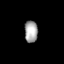
Tissue: prostate
Cell type: T cells
Senescence score: 0.2536
Nuclear area (px): 282
Mean DAPI intensity: 165.706